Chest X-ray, PA view. Patient: 34 years old, sex M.
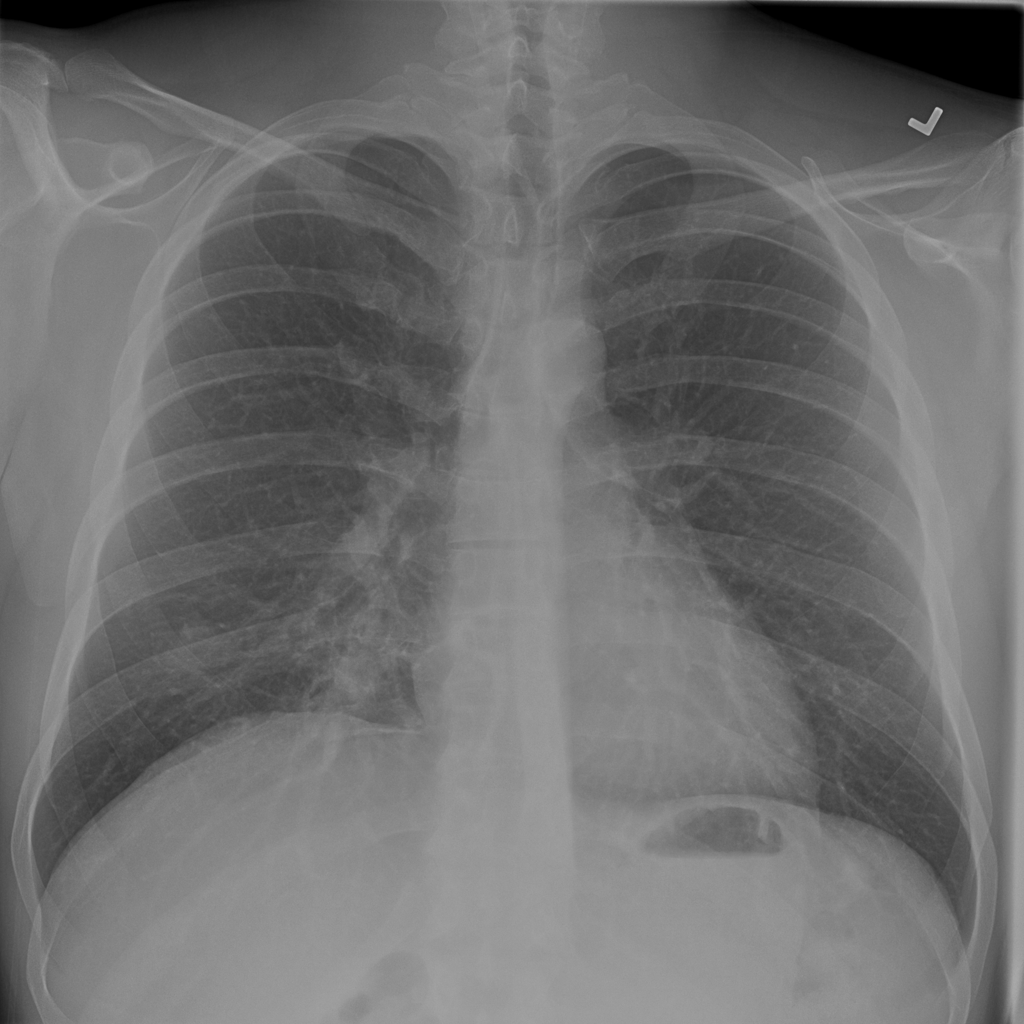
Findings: Infiltration